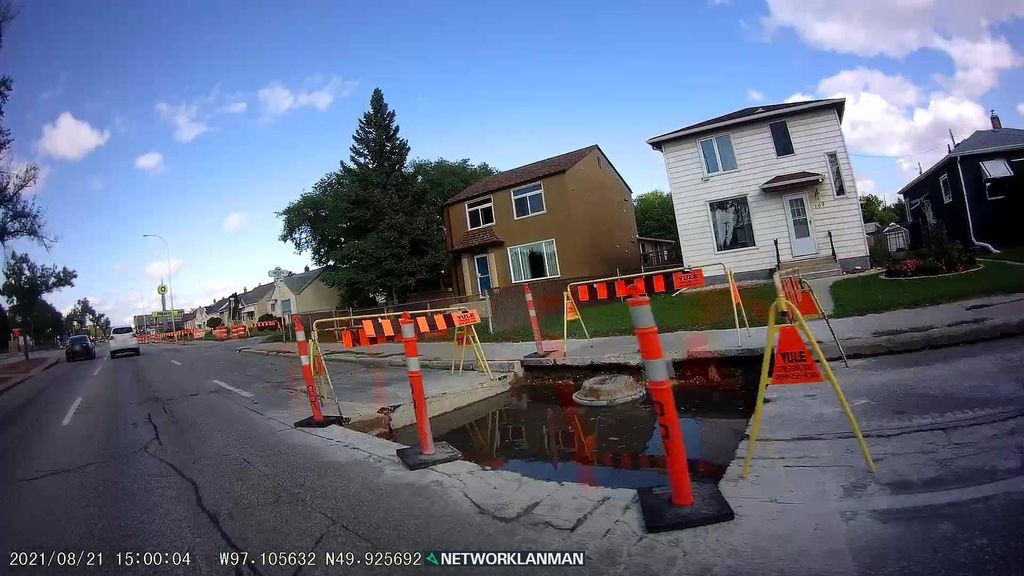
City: winnipeg